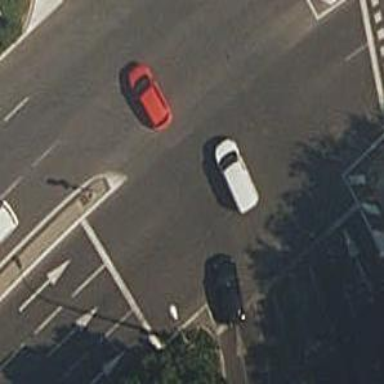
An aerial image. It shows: Road with traffic signals.